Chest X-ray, PA view. Patient: 22 years old, sex M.
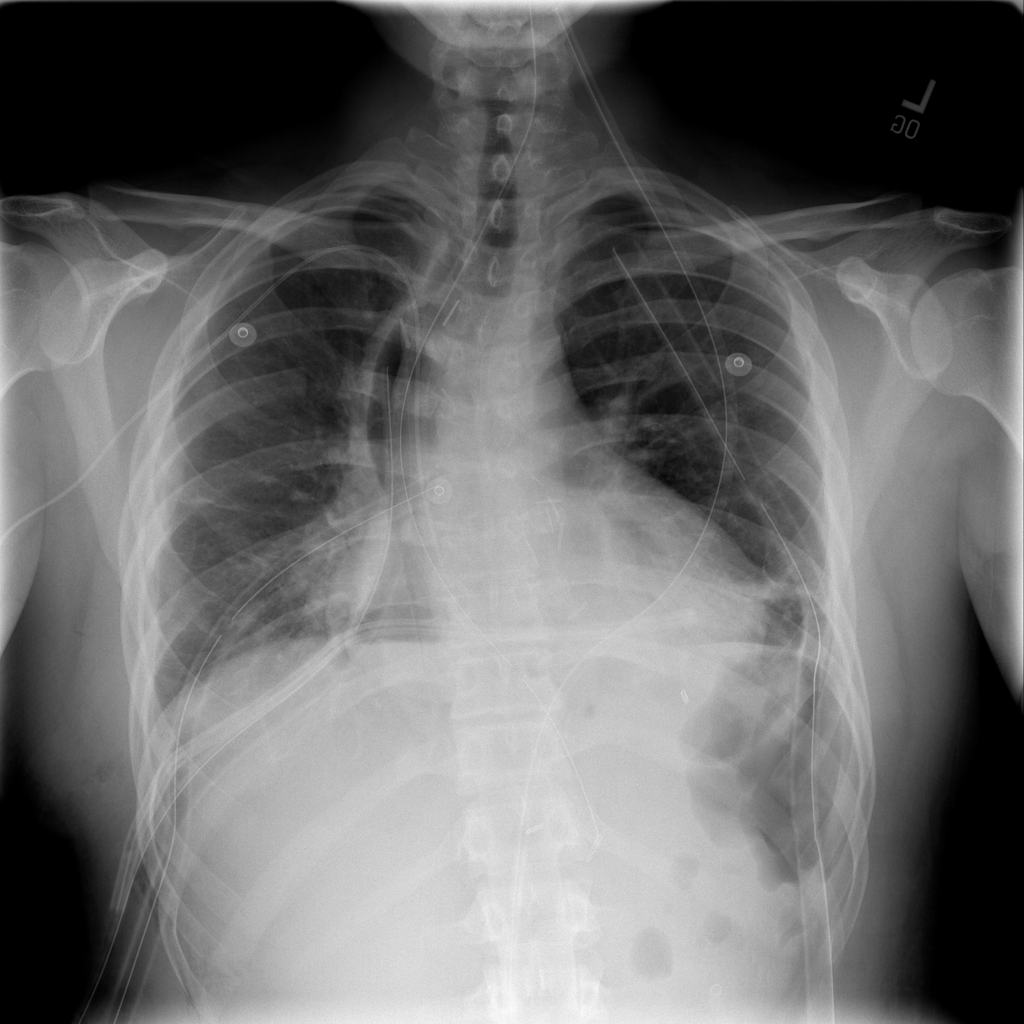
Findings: Pneumothorax